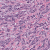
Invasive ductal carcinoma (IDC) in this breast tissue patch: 1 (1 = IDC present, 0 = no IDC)